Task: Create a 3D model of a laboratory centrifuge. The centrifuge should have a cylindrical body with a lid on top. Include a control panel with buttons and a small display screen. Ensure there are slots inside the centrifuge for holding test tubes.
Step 157:
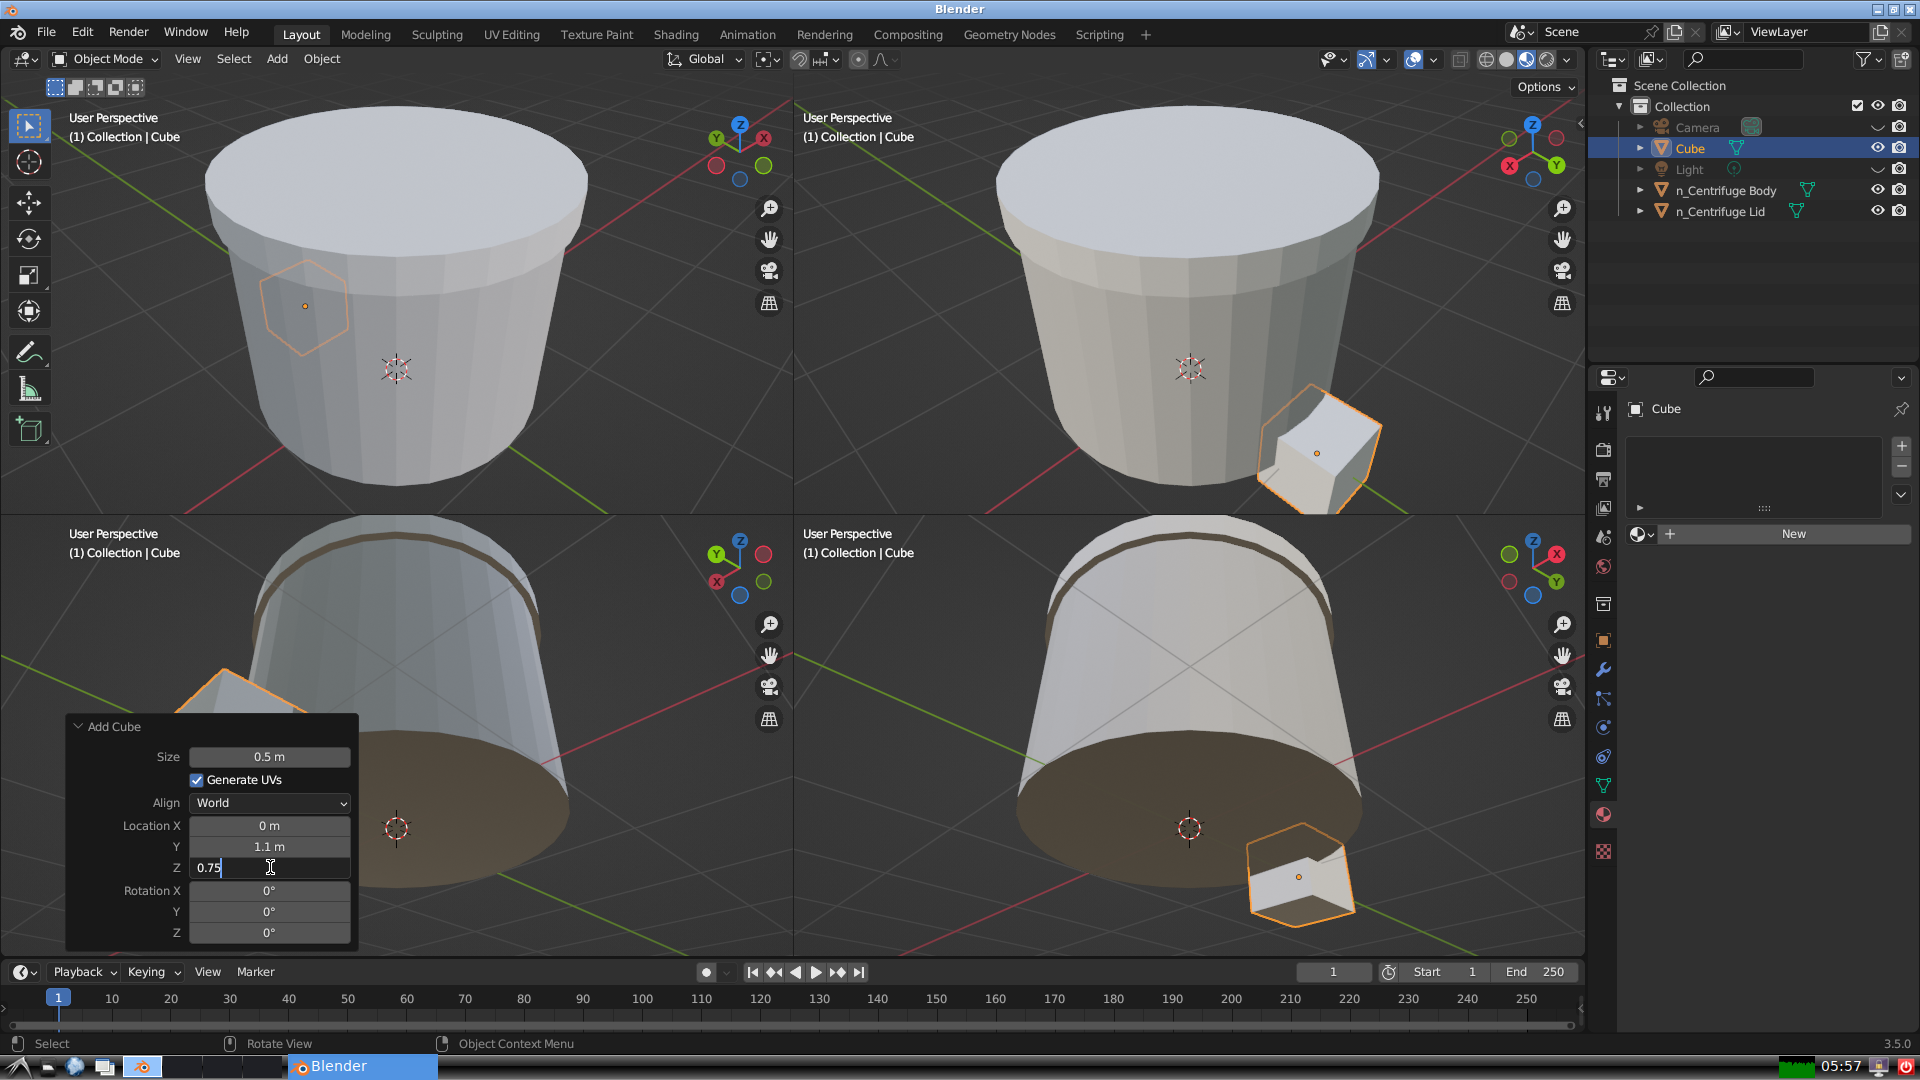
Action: {"key_press": ['Return']}